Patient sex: F
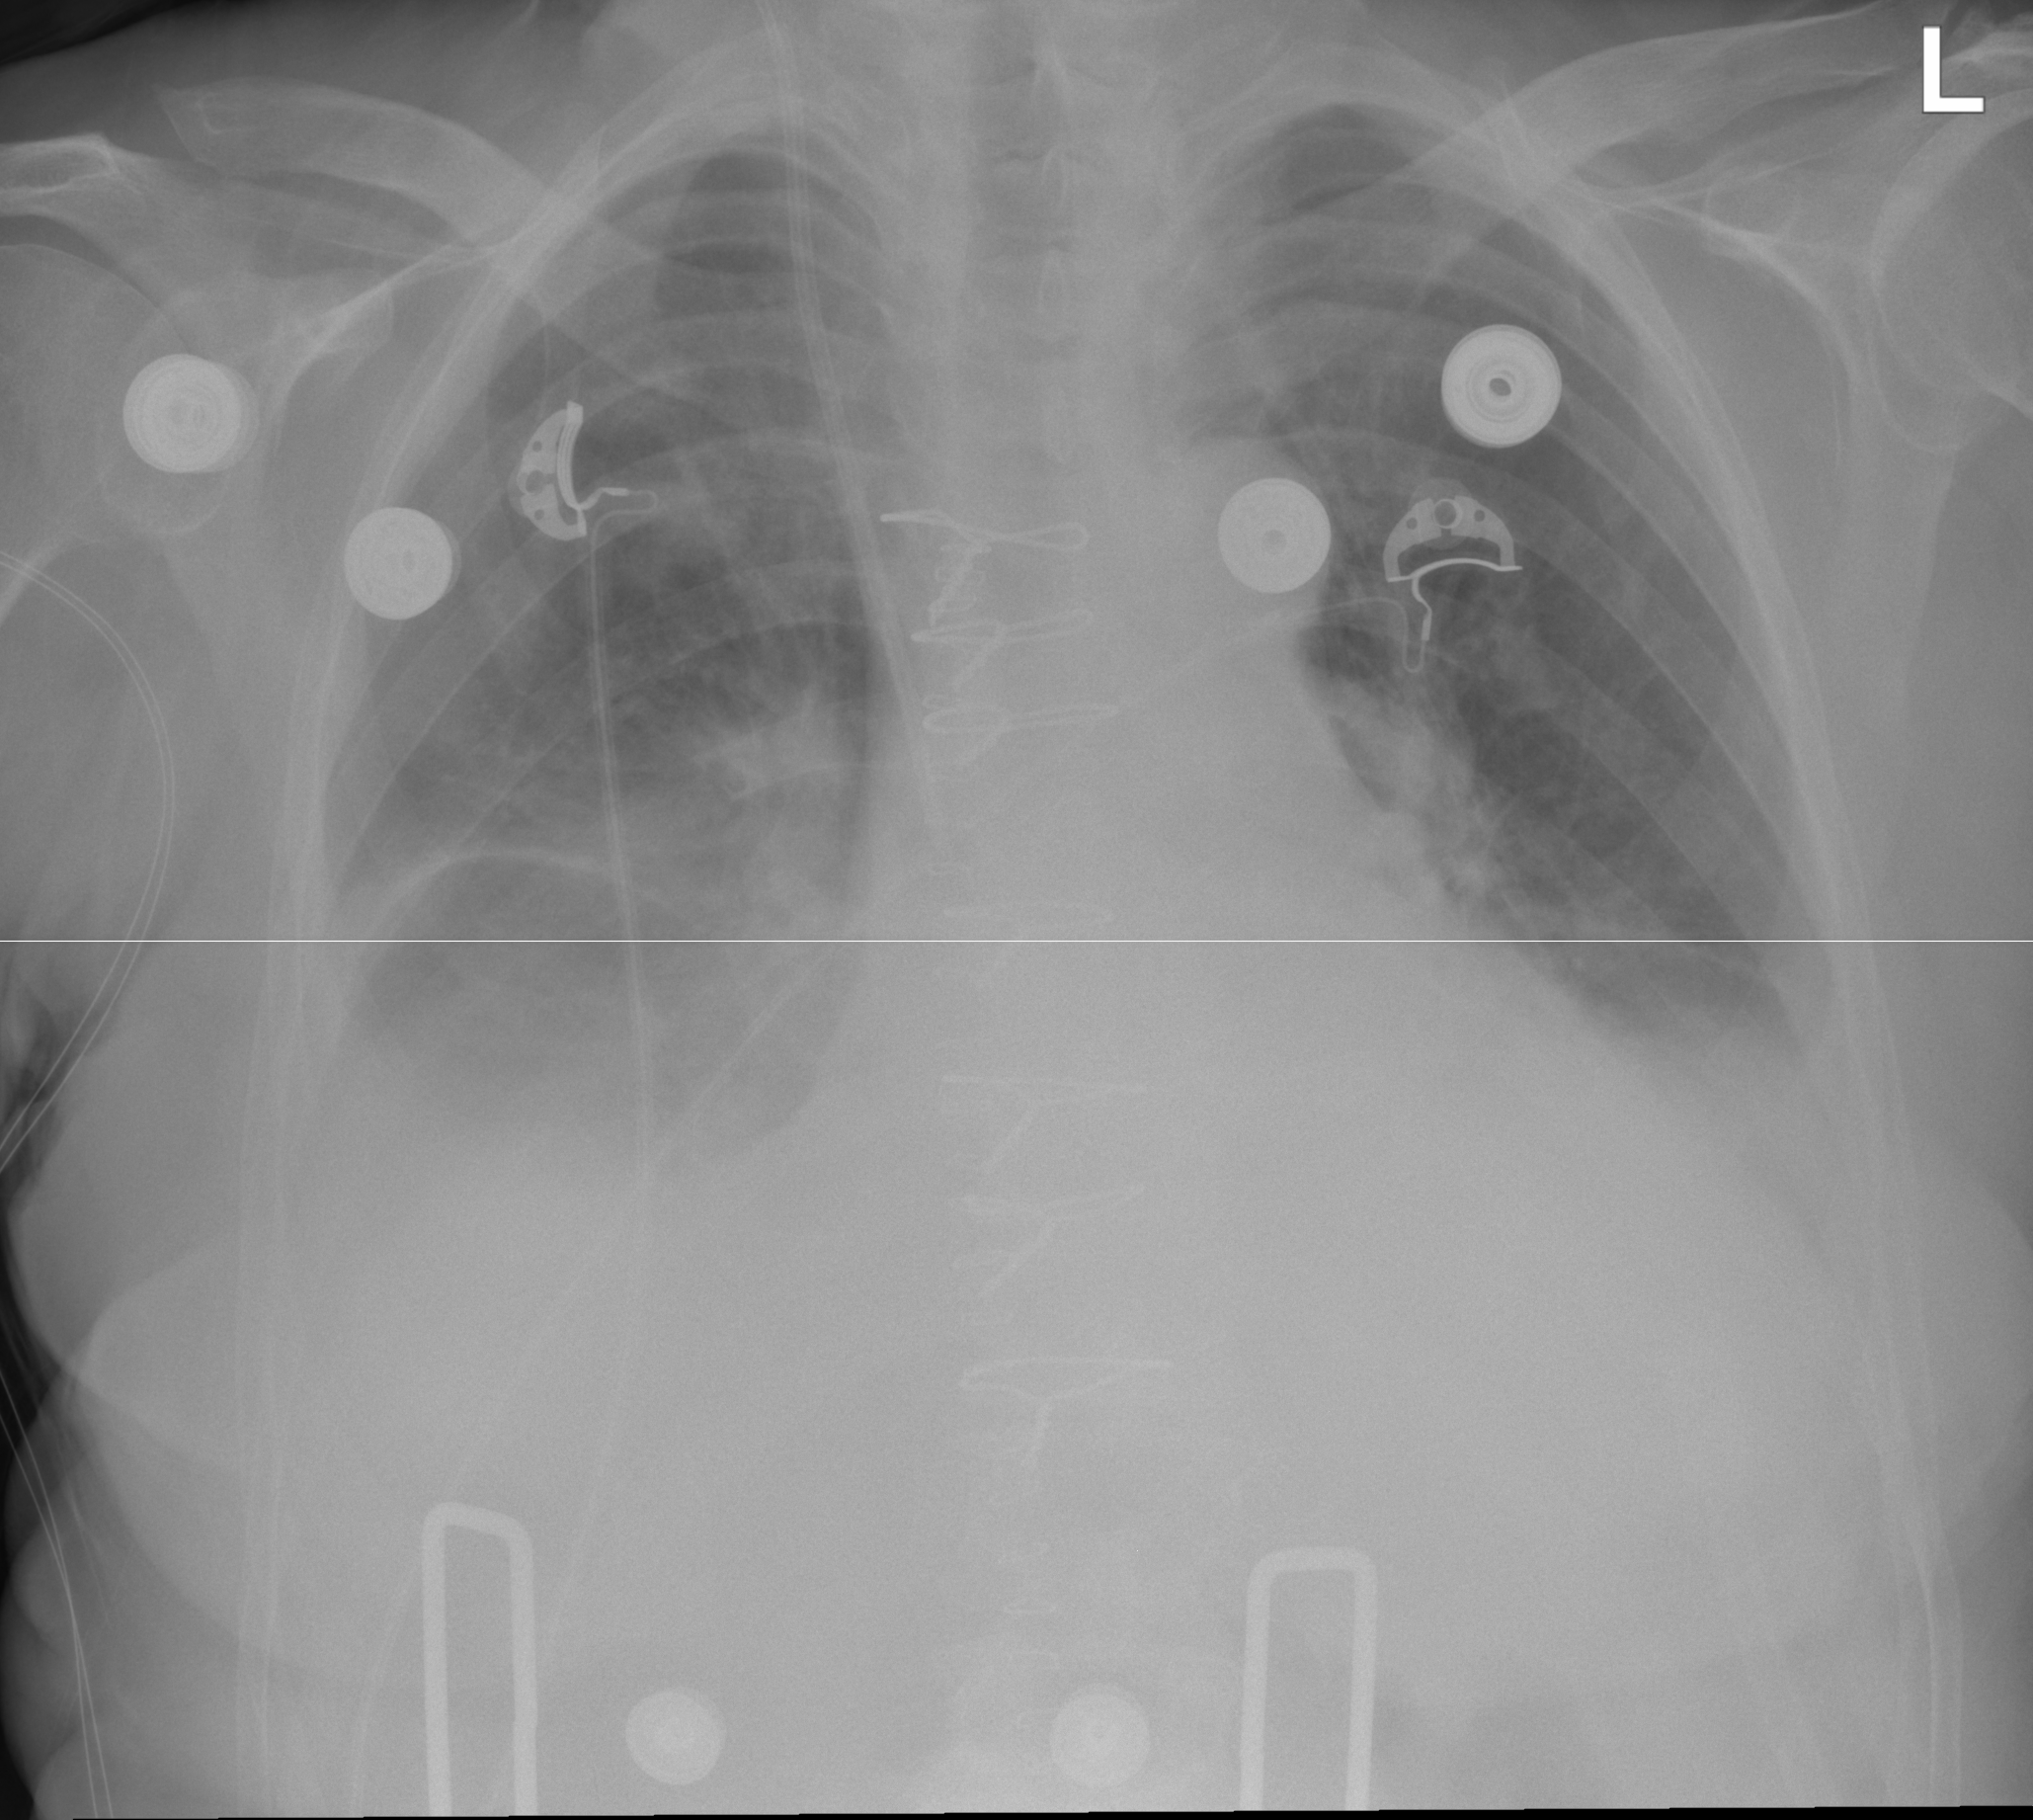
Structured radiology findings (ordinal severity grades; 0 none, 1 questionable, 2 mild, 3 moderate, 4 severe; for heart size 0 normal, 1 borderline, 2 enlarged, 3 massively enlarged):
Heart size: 2
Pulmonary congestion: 0
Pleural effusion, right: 2
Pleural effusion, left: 2
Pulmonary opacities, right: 2
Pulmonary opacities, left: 0
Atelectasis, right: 2
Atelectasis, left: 2